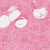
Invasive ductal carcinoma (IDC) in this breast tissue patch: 0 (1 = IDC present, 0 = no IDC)